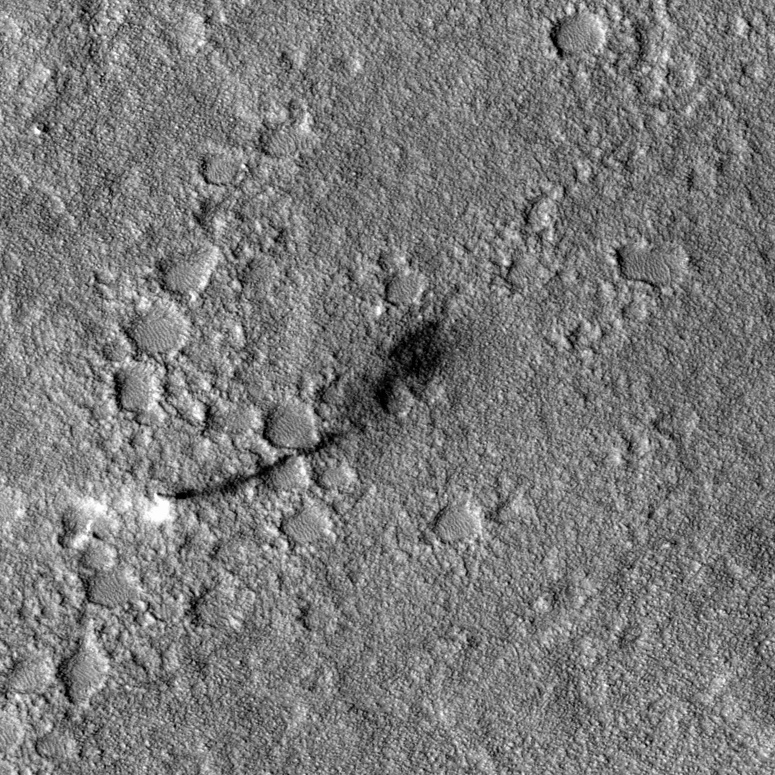
Label: dustdevil